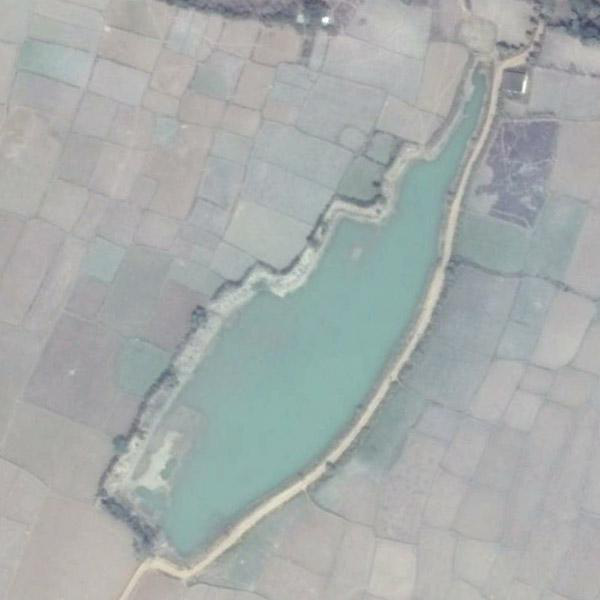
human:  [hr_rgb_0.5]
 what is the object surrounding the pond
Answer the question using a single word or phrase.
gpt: farmland